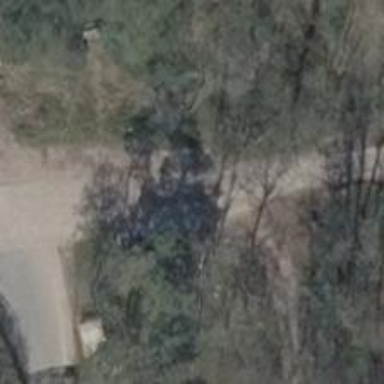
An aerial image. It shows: Emergency access point on the road.